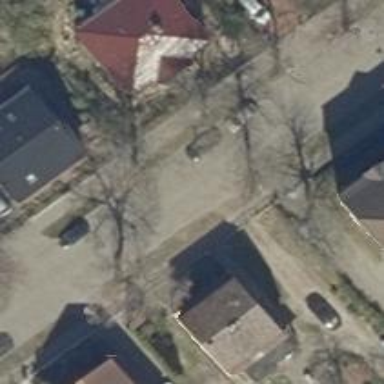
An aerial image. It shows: Residential road with sidewalks on both sides.